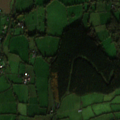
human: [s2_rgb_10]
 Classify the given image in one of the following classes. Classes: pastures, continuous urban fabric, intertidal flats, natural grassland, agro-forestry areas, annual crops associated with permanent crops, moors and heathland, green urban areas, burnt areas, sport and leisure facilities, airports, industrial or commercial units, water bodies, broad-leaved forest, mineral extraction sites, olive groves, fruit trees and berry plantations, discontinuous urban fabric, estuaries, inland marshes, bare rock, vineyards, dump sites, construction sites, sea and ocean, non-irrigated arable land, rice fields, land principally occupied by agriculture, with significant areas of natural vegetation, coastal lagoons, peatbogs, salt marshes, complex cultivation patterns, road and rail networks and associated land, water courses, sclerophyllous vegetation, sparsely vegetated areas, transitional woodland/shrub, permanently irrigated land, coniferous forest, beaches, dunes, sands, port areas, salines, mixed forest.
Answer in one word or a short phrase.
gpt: non-irrigated arable land, pastures, coniferous forest